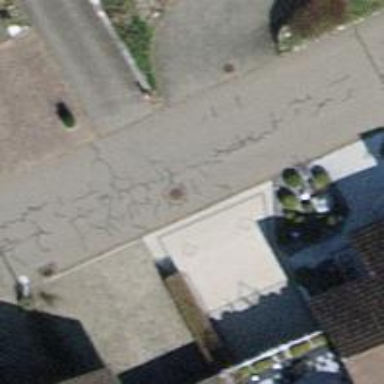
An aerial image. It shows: Smooth asphalt road in residential area.